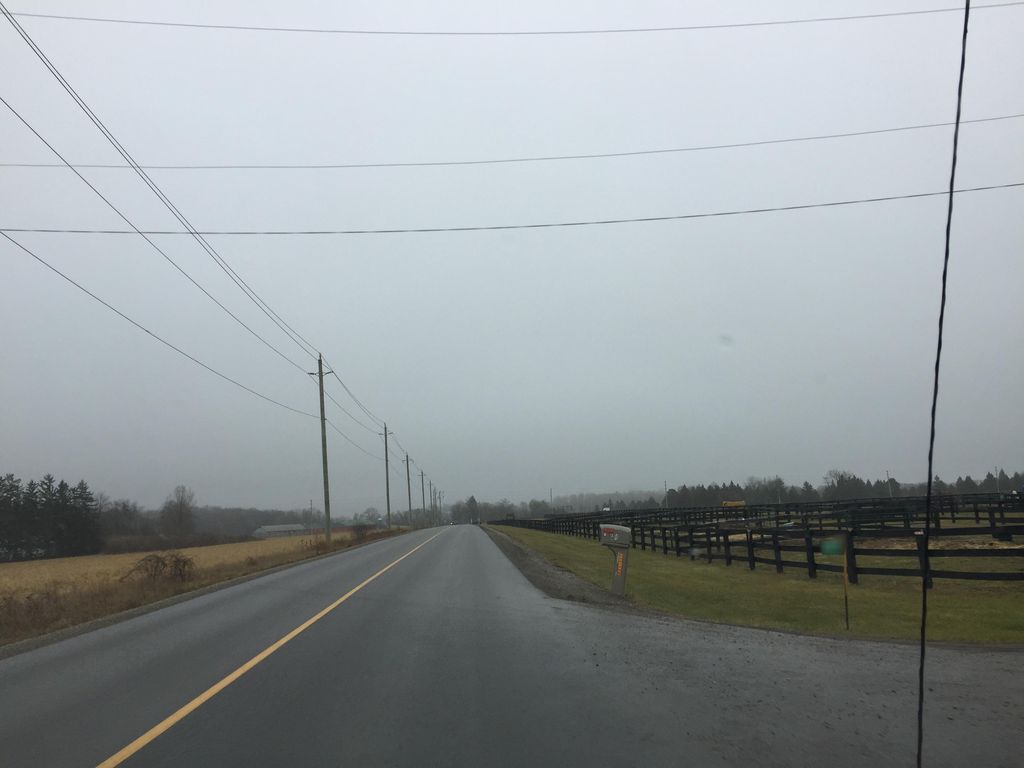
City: kitchener-waterloo